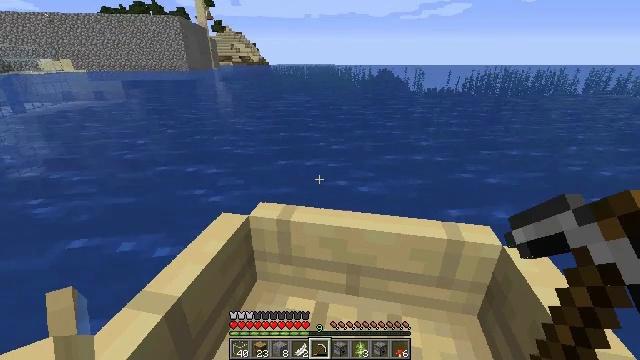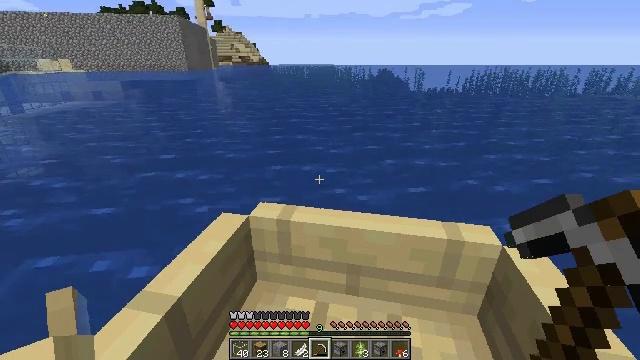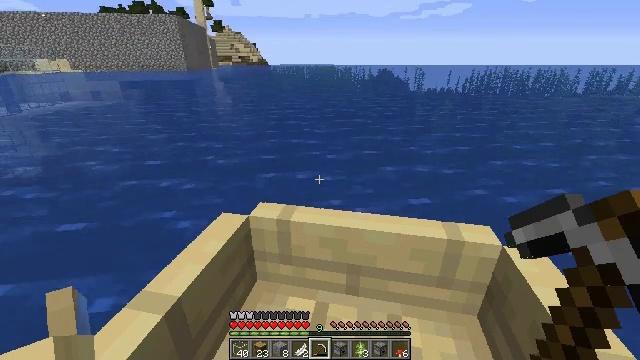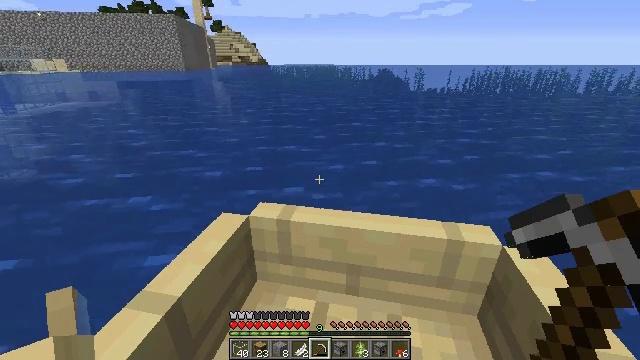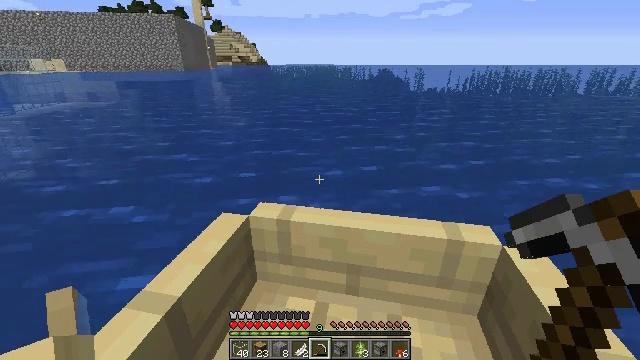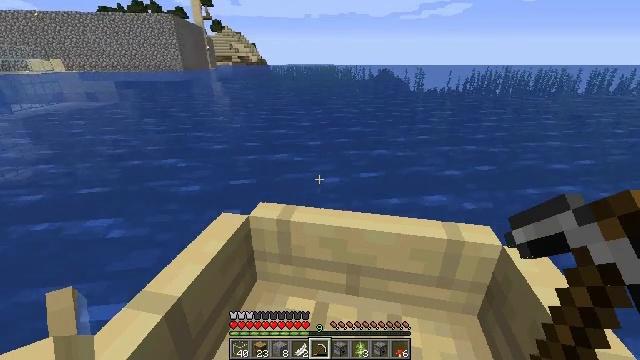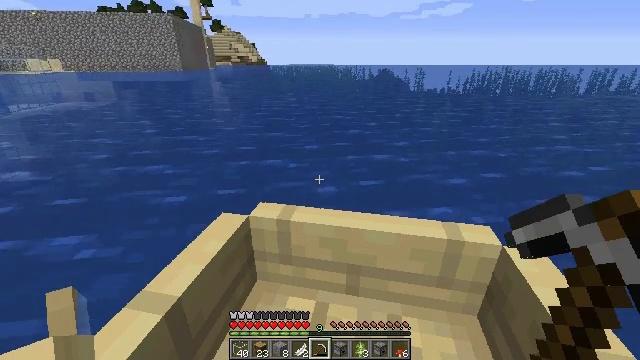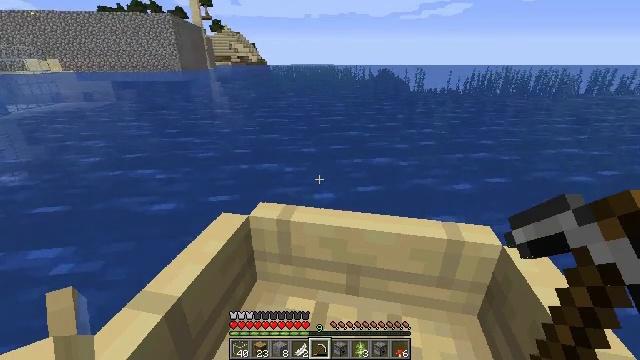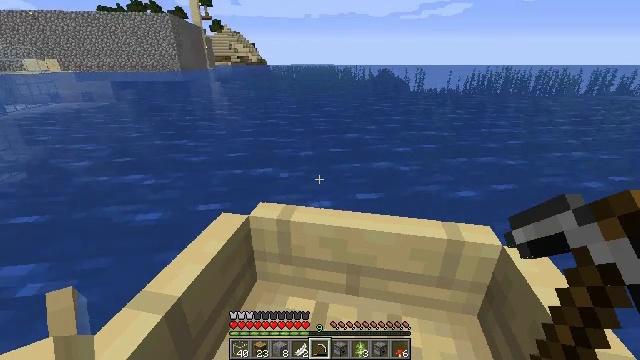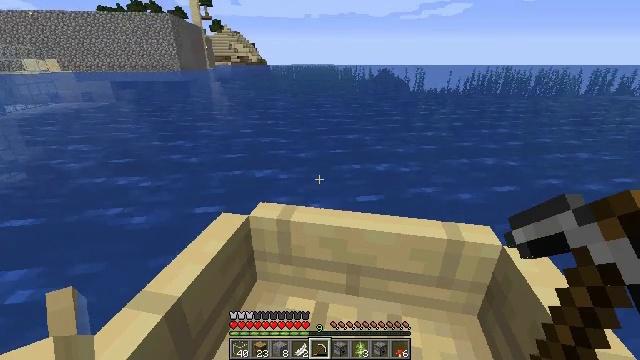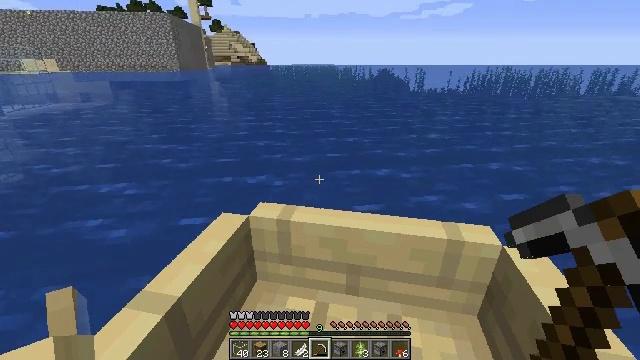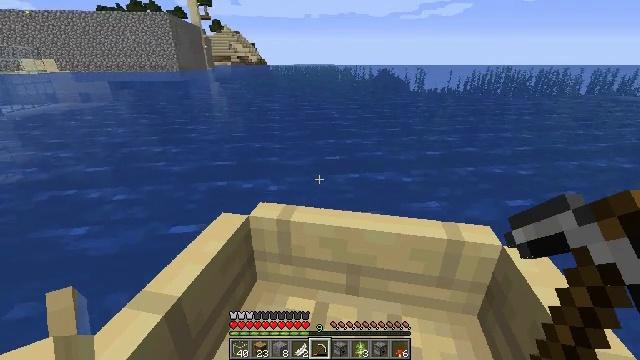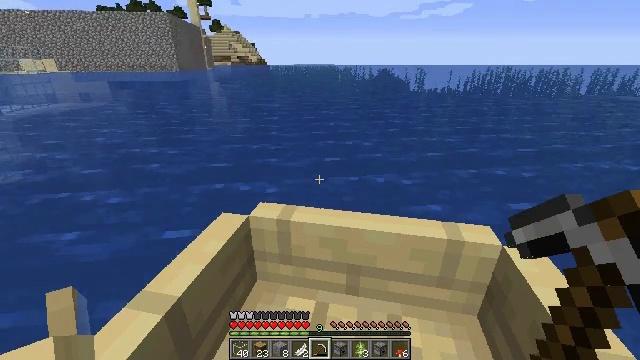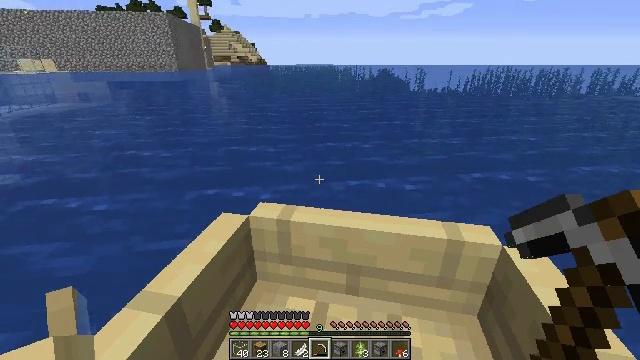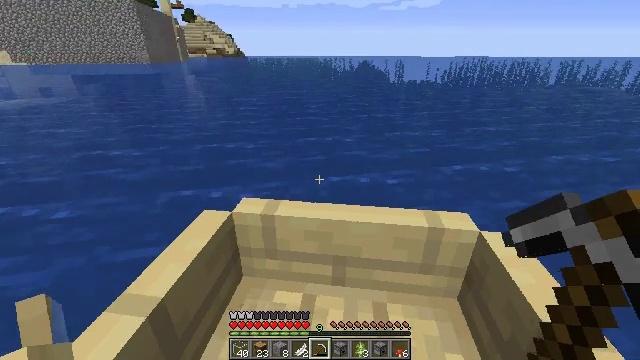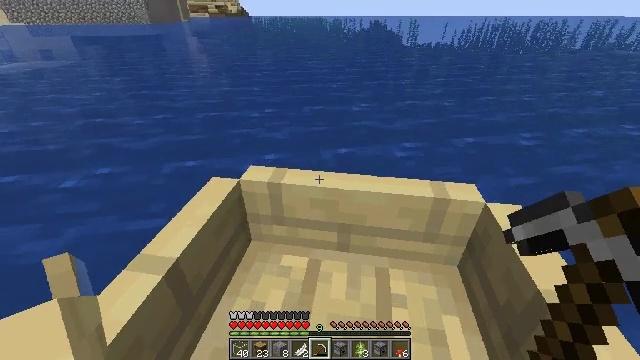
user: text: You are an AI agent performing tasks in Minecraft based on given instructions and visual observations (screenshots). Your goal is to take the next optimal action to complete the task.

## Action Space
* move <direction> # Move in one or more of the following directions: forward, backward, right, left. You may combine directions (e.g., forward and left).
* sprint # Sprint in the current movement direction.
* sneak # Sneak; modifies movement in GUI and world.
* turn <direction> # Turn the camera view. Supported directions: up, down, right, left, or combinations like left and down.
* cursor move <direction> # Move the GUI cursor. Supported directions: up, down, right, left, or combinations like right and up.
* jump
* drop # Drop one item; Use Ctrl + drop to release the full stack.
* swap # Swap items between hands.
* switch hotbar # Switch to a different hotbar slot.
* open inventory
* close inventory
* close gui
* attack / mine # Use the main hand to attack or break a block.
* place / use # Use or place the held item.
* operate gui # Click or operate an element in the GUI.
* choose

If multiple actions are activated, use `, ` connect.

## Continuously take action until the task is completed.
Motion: motion action
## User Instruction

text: Mine granite stairs.
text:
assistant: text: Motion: no_op
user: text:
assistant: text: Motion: no_op
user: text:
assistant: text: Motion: no_op
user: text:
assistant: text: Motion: no_op
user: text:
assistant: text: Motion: no_op
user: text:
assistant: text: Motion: no_op
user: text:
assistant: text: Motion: no_op
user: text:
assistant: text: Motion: no_op
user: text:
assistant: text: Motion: no_op
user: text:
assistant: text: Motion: no_op
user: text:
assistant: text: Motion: no_op
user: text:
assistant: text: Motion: no_op
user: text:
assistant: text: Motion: no_op
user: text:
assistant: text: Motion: turn right and down
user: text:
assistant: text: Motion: turn left and down
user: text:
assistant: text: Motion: no_op
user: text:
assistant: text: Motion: no_op
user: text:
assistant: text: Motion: no_op
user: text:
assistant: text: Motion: no_op
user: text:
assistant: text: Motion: no_op
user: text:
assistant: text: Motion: turn right and down
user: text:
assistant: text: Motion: turn up
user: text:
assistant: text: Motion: turn left and up
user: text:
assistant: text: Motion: turn left and up
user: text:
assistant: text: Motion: turn up
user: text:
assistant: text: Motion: turn up
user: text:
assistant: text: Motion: turn right and up
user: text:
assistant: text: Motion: no_op
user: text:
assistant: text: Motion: turn right
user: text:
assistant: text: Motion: no_op